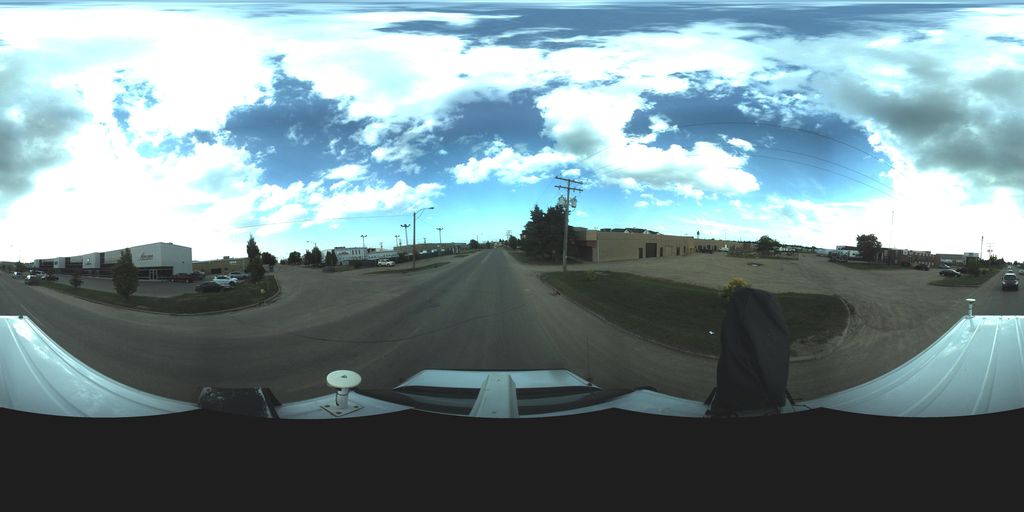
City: saskatoon